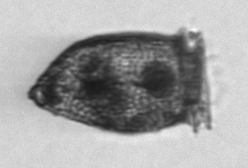
Label: Dinophysis_norvegica